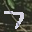
Label: 7